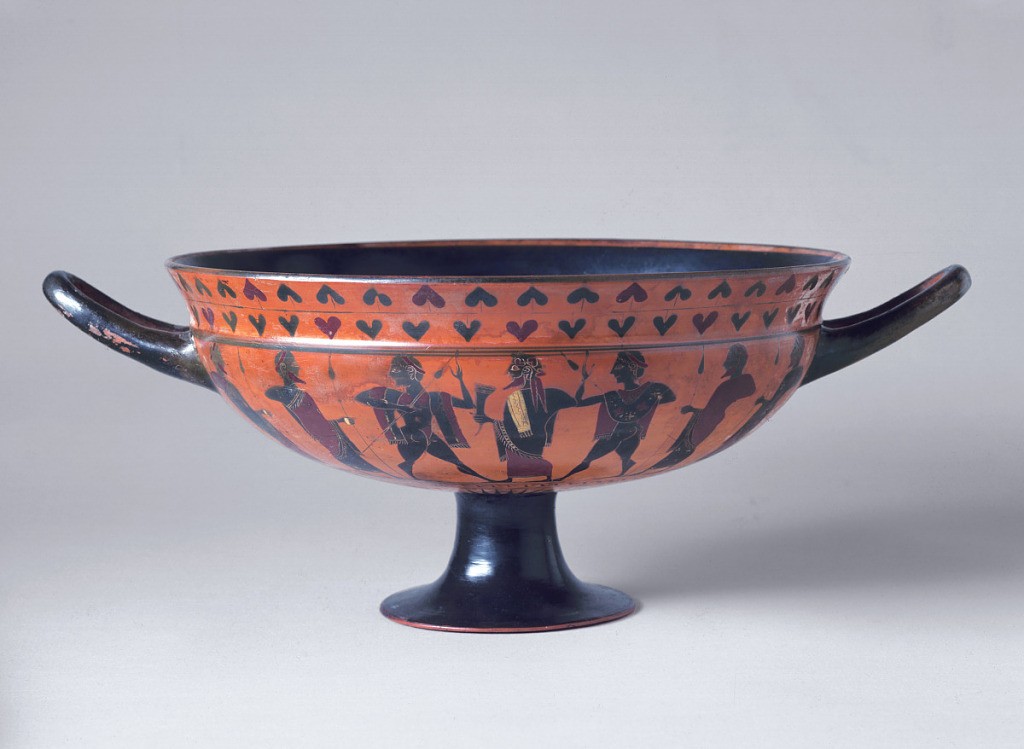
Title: Kylix
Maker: Heidelberg Painter, Greek, active 575 - 555 BC
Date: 6th century BC
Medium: Black-figured earthenware
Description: Wide shallow bowl on flaring foot, two loop handles oriented horizontally.  Exterior decorated with two groups of young men armed with spears, facing central figure of Dionysus who holds drinking horn.  Above, a double ivy wreath border; below, meander and rays.  Interior centered with confronting cloaked figures holding spears.  Red and black on red ground.